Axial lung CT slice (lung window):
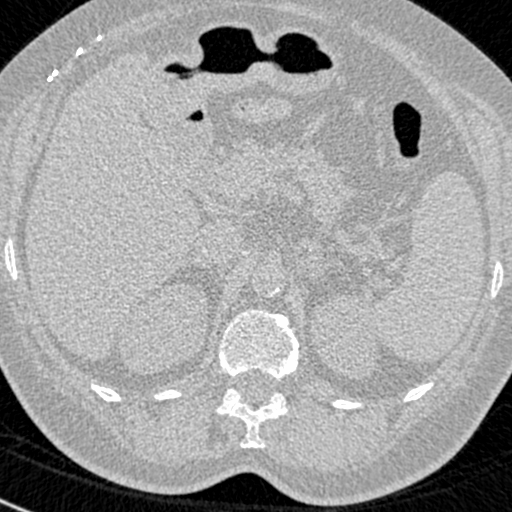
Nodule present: no